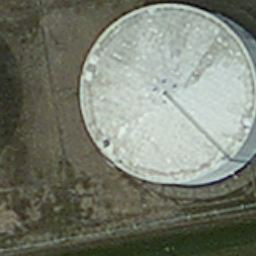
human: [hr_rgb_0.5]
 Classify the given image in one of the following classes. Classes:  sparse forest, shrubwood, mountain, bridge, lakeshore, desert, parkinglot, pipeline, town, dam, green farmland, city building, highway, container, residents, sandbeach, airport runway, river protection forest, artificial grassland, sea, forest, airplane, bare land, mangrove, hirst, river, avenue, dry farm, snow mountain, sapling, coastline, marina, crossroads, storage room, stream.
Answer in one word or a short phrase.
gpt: storage room